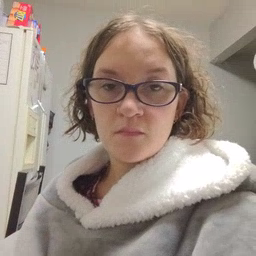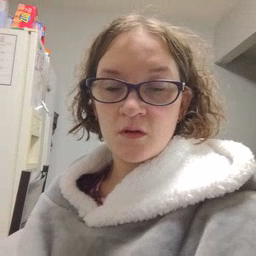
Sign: up